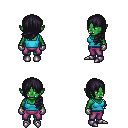
a pixel art fantasy rpg character, female body template, orc, green skin, teal pirate shirt, magenta pants, raven left-swept hairstyle, metal gloves, metal boots, four views (front, back, left, right), 2x2 character sprite sheet, small pixel art, hard edges, no anti-aliasing